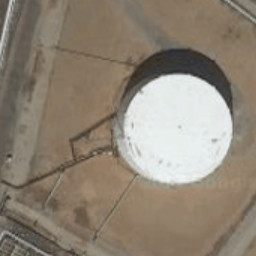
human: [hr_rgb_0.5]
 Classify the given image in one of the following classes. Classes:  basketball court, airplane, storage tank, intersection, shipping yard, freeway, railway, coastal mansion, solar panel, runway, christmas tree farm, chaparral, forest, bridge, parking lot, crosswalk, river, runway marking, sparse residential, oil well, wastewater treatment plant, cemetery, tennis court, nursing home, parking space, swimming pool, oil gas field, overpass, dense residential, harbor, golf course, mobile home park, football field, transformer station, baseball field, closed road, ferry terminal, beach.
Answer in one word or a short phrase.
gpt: storage tank